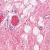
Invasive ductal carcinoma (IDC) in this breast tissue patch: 0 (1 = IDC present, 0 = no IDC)